Field crop: maize
Growth stage: 2
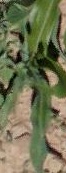
Species: maize